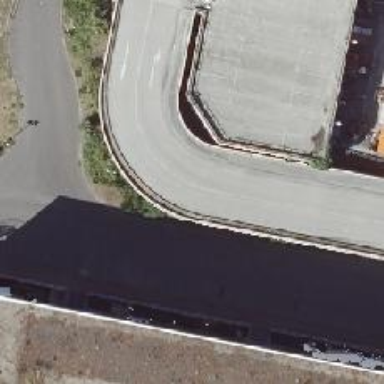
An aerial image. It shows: Concrete parking aisle designated as service road.